Question: In my field of study, it is well-established that there is a linear relationship between two variables -log10(x) and y.
I made the following scatterplot in R, with the code:
'''
plot(-log10(LDR2EUR$V5),LDR2EUR$V6,ylab="r2 to rs13169313", xlab="log10(association p-value)",col=ifelse(LDR2EUR$V6==1,'purple',LDR2EUR$V7), pch=20)
'''
and I then attempted to add a regression line via:
'''
abline(lm(LDR2EUR$V6~-log10(LDR2EUR$V5)))
'''

However, the line does not fit the data like a best fit line should.
I am wondering if the poor line fit may have to do with the -log10?
Since
'''
cor(LDR2$V6,-log10(LDR2$V5))
'''
returns <PHONE> it seems to me that a horizontal line should not result, but rather a line similar to the line y=x.
Any guidance would be much appreciated.
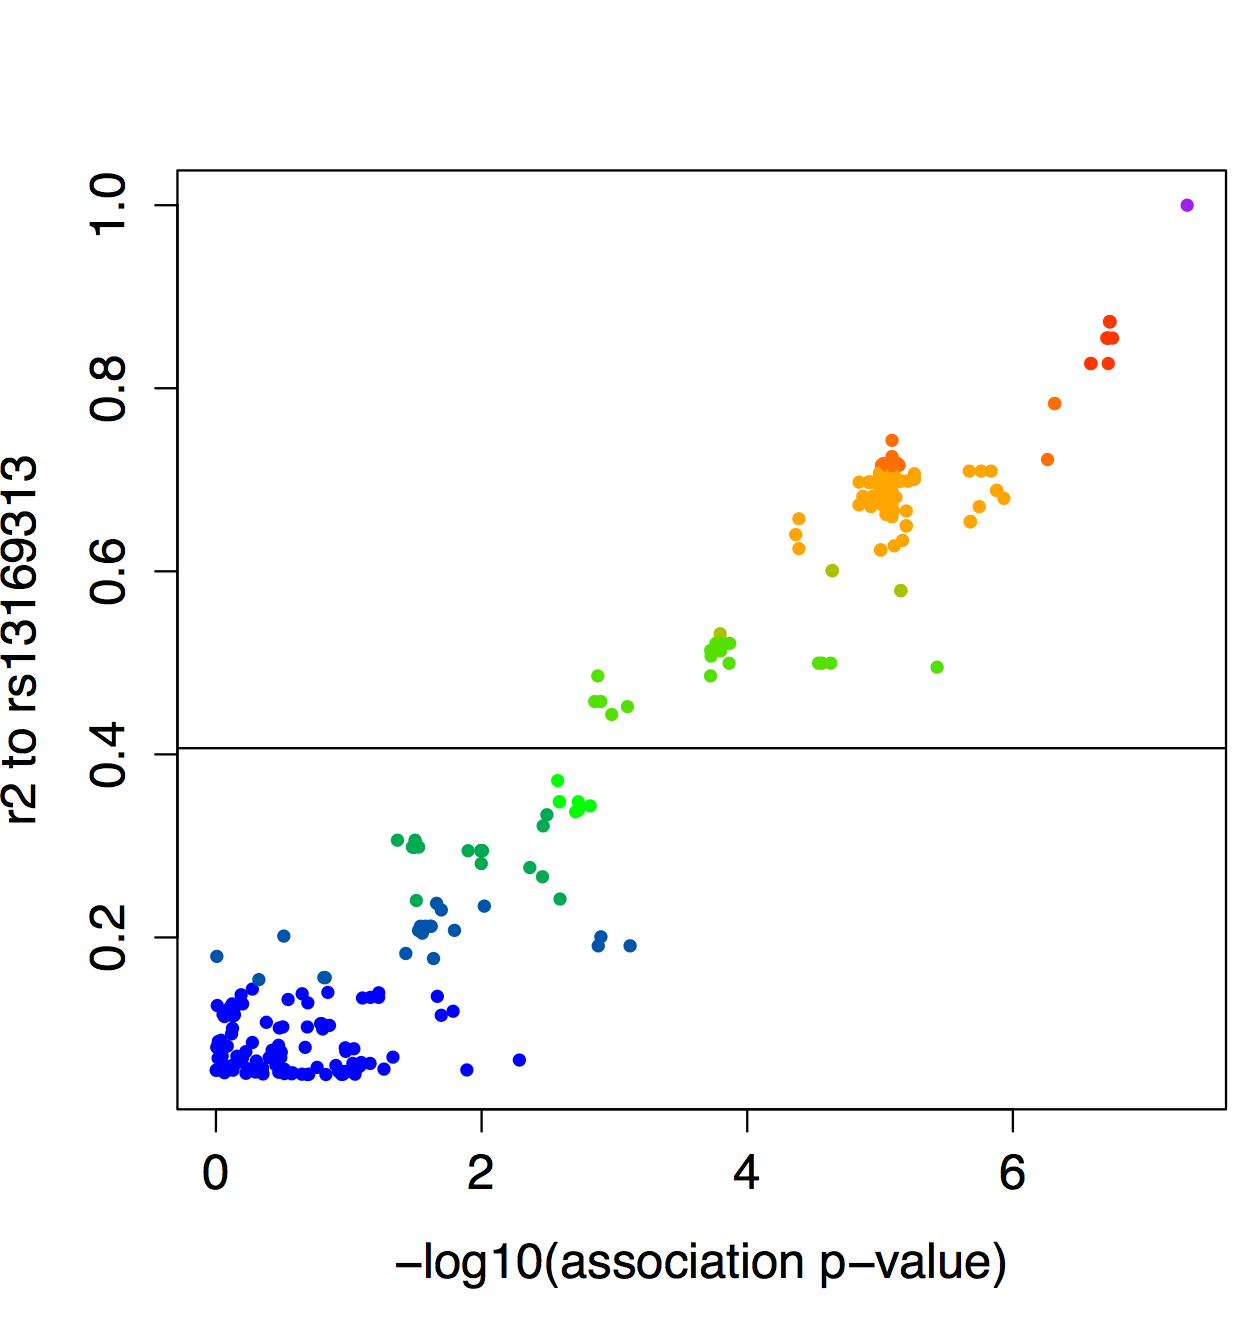
Answer: It's a formula problem and nothing to do with log10 but rather because of how '"-"'-signs are interpreted in formula expressions:
'''
lm(LDR2EUR$V6 ~ -log10(LDR2EUR$V5)
'''
.... does not regress V6 against negative V5 but rather removes V5 from consideration. (You ended up plotting a line at the mean of V6. Try instead:
'''
abline( lm( LDR2EUR$V6 ~ I(-log10(LDR2EUR$V5) ) )
'''
It's possible that you really wanted (if theory supports a line through (0,0):
'''
abline( lm( LDR2EUR$V6 ~ I(-log10(LDR2EUR$V5) -1 ) )
'''
Which does also not subtract 1 from anything, but rather removes the y-intercept and forces the fit to go through the origin.